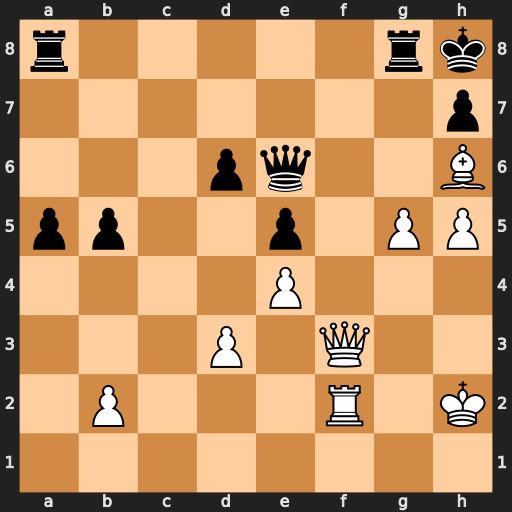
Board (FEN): r5rk/7p/3pq2B/pp2p1PP/4P3/3P1Q2/1P3R1K/8
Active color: w
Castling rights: -
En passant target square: -
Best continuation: Qf6+ Qxf6 gxf6 d5 f7